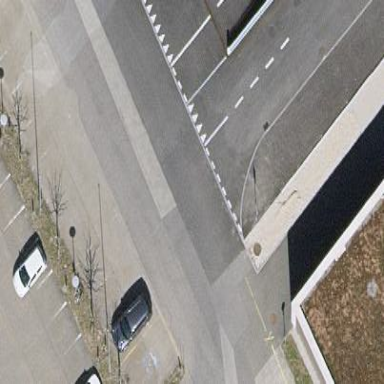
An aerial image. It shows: Asphalt parking lane.